【题型】填空题　【知识点】向量　【难度】medium
如图，点 \(D\) 是 \(\triangle ABC\) 的重心，连接 \(BD\)，如果 \(\overrightarrow{BA} = \vec{a}\)，\(\overrightarrow{BC} = \vec{b}\)，那么 \(\overrightarrow{BD} = \underline{\quad\quad\quad}\)。

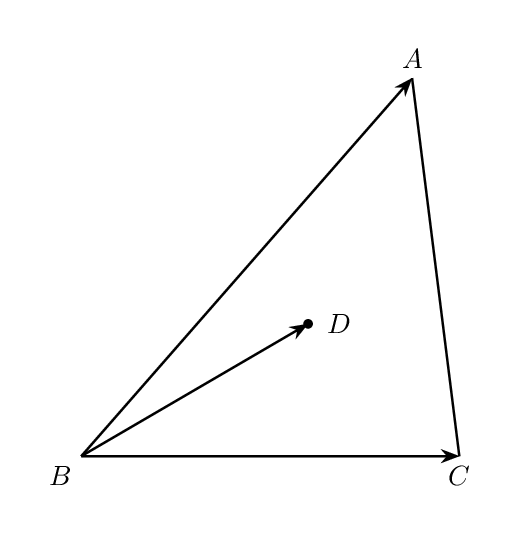
【解答】
【答案】\(\frac{1}{3}\vec{a} + \frac{1}{3}\vec{b}\)

【分析】本题考查了平面向量与三角形重心的知识，掌握三角形法则与三角形重心的性质是解题的关键。延长 \(BD\) 交 \(AC\) 于点 \(E\)，由 \(\overrightarrow{BA} = \vec{a}\)，\(\overrightarrow{BC} = \vec{b}\)，根据三角形法则，即可求得 \(\overrightarrow{CA} = \overrightarrow{BA} - \overrightarrow{BC} = \vec{a} - \vec{b}\)，再由点 \(D\) 是 \(\triangle ABC\) 的重心，根据重心的性质，即可求出结果。

【详解】解：延长 \(BD\) 交 \(AC\) 于点 \(E\)，

\(\therefore \overrightarrow{CA} = \overrightarrow{BA} - \overrightarrow{BC} = \vec{a} - \vec{b}\)，

\(\because\) 点 \(D\) 是 \(\triangle ABC\) 的重心，

\(\therefore BE\) 是 \(\triangle ABC\) 的中线，

\(\therefore \overrightarrow{CE} = \frac{1}{2}\overrightarrow{CA} = \frac{1}{2}(\vec{a} - \vec{b})\)，

\(\therefore \overrightarrow{BE} = \overrightarrow{BC} + \overrightarrow{CE} = \vec{b} + \frac{1}{2}(\vec{a} - \vec{b}) = \frac{1}{2}(\vec{a} + \vec{b})\)，

\(\because\) 点 \(D\) 是 \(\triangle ABC\) 的重心，

\(\therefore \overrightarrow{BD} = \frac{2}{3}\overrightarrow{BE} = \frac{2}{3} \times \frac{1}{2}(\vec{a} + \vec{b}) = \frac{1}{3}\vec{a} + \frac{1}{3}\vec{b}\)，

故答案为：\(\frac{1}{3}\vec{a} + \frac{1}{3}\vec{b}\)。
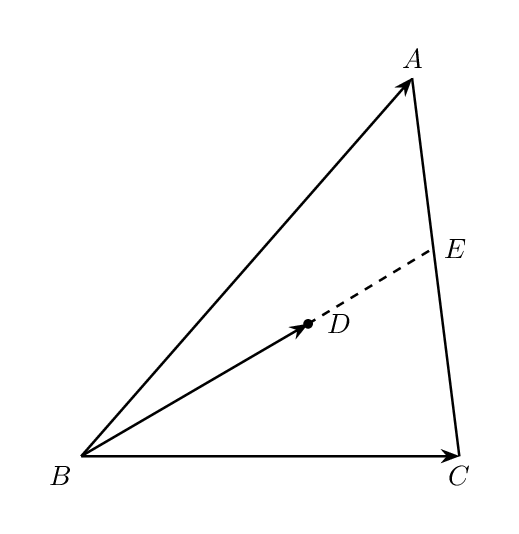